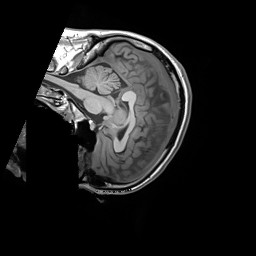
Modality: T1w
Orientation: sagittal
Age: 25
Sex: male
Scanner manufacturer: siemens
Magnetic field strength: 3 T
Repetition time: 1.55 s
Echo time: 0.00234 s